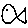
Label: fish